高一 · 立体几何学
已知正三棱柱 $A B C-A_{1} B_{1} C_{1}$ 的侧面积为 12, 当其外接球的表面积取最小值时, 异面直线 $A C_{1}$ 与 $B_{1} C$ 所成角的余弦值等于
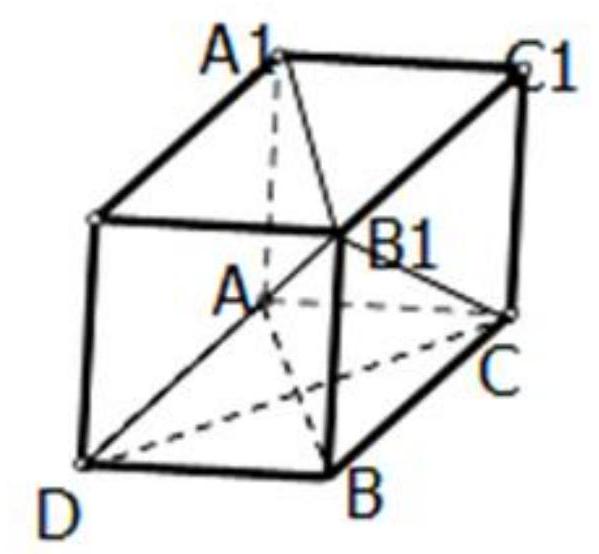
答案: frac{5}{14}$
解析: 【分析】

设正三棱柱的底面边长为 $a$, 高为 $h$, 球的半径为 $R$, 先得出 $a h=4$, 然后 $R^{2}=r^{2}+\frac{h^{2}}{4} \geq \frac{a h}{\sqrt{3}}=\frac{4}{\sqrt{3}}$, 即 $a=\frac{\sqrt{3}}{2} h$ 时其外接球的表面积取最小值。然后由余弦定理即可求出 $\cos \angle D B_{1} C$

【详解】

设正三棱柱的底面边长为 $a$, 高为 $h$, 球的半径为 $R$, 由题意知 $3 a h=12$, 即 $a h=4$,底面外接圆半径 $r=\frac{a}{2 \sin \frac{\pi}{3}}=\frac{a}{\sqrt{3}}$,

由球的截面圆性质知 $R^{2}=r^{2}+\frac{h^{2}}{4} \geq \frac{a h}{\sqrt{3}}=\frac{4}{\sqrt{3}}$,
当且仅当 $a=\frac{\sqrt{3}}{2} h$ 时取等号, 将三棱柱补成一四棱柱, 如图, 知 $A C_{1} / / D B_{1}$,

即 $\angle D B_{1} C$ 为异面直线 $A C_{1}$ 与 $B_{1} C$ 所成角或补角, $B_{1} C=D B_{1}=\sqrt{a^{2}+h^{2}}$, $D C=\sqrt{3} a$, 所以 $\cos \angle D B_{1} C=\frac{2\left(a^{2}+h^{2}\right)-3 a^{2}}{2\left(a^{2}+h^{2}\right)}=\frac{5}{14}$.

故答案为: $\frac{5}{14}$

【点睛】

异面直线所成的角一般是通过平移转化成相交直线所成的角.